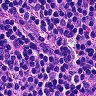
Metastatic tissue present: no